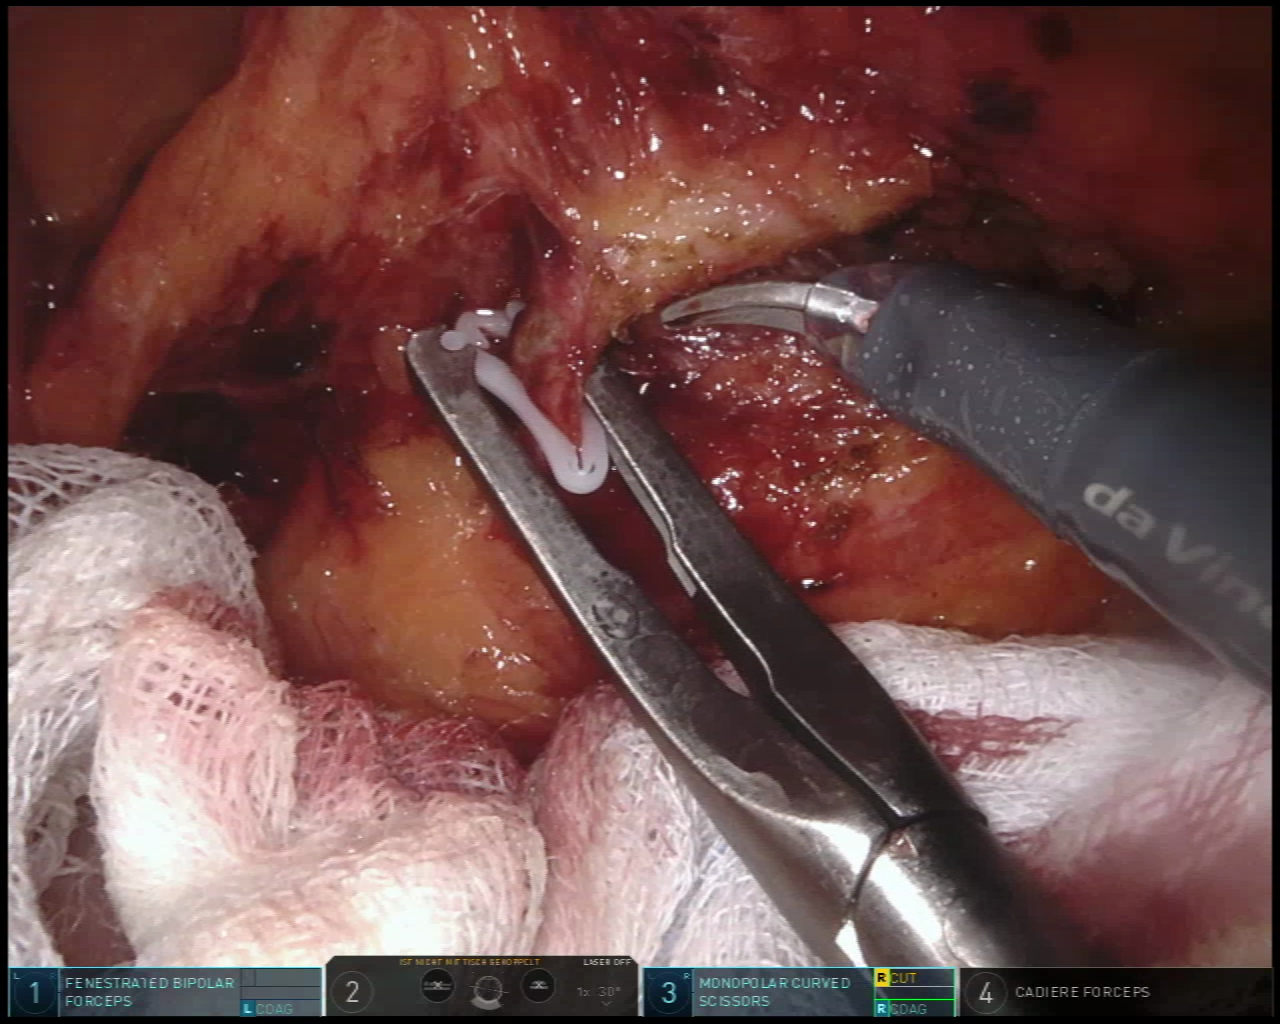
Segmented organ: inferior_mesenteric_artery
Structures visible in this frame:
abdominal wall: no
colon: no
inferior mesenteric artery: yes
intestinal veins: no
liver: no
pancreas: no
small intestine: no
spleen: no
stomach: no
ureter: no
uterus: no
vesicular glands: no